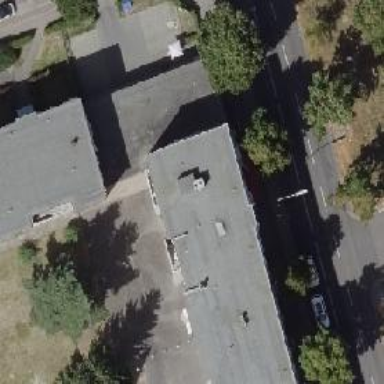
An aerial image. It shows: Bakery.